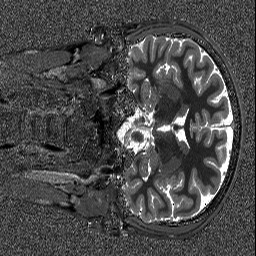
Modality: T1map
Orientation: coronal
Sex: male